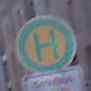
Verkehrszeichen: Haltestelle
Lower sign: ZeitangabenMitBeschraenkungAufWochentage5
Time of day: SunriseSunset
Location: Outdoor (Urban)
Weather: Clear
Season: NotSpecified
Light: Natural